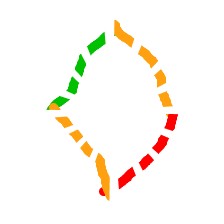
Shape: rhombus